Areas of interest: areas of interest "Educational"
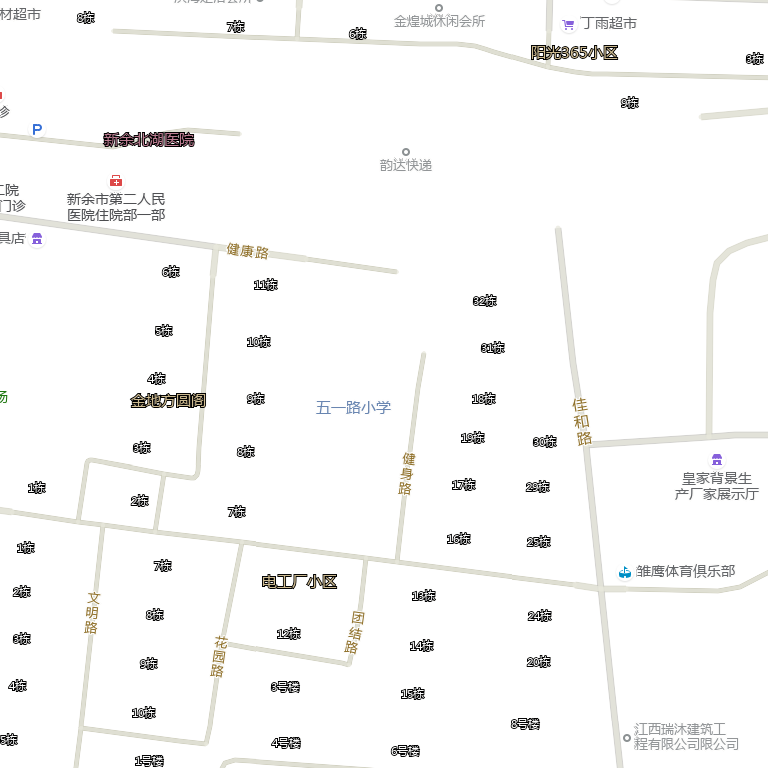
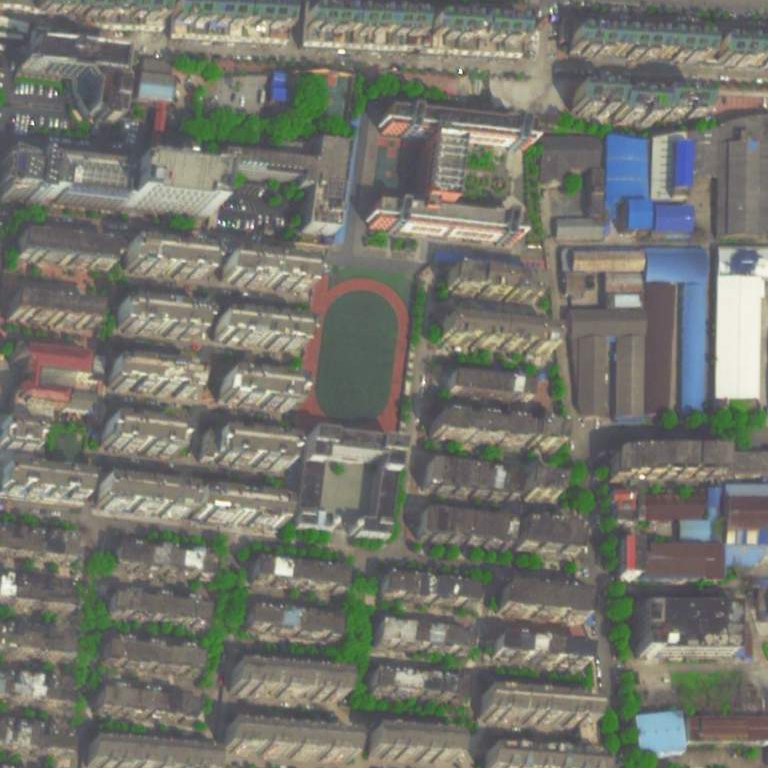